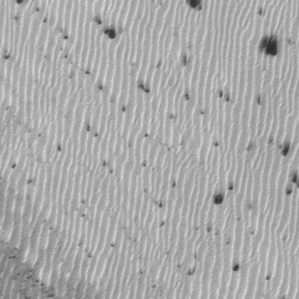
Label: frost